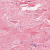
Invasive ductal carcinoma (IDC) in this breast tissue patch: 0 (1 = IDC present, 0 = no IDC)